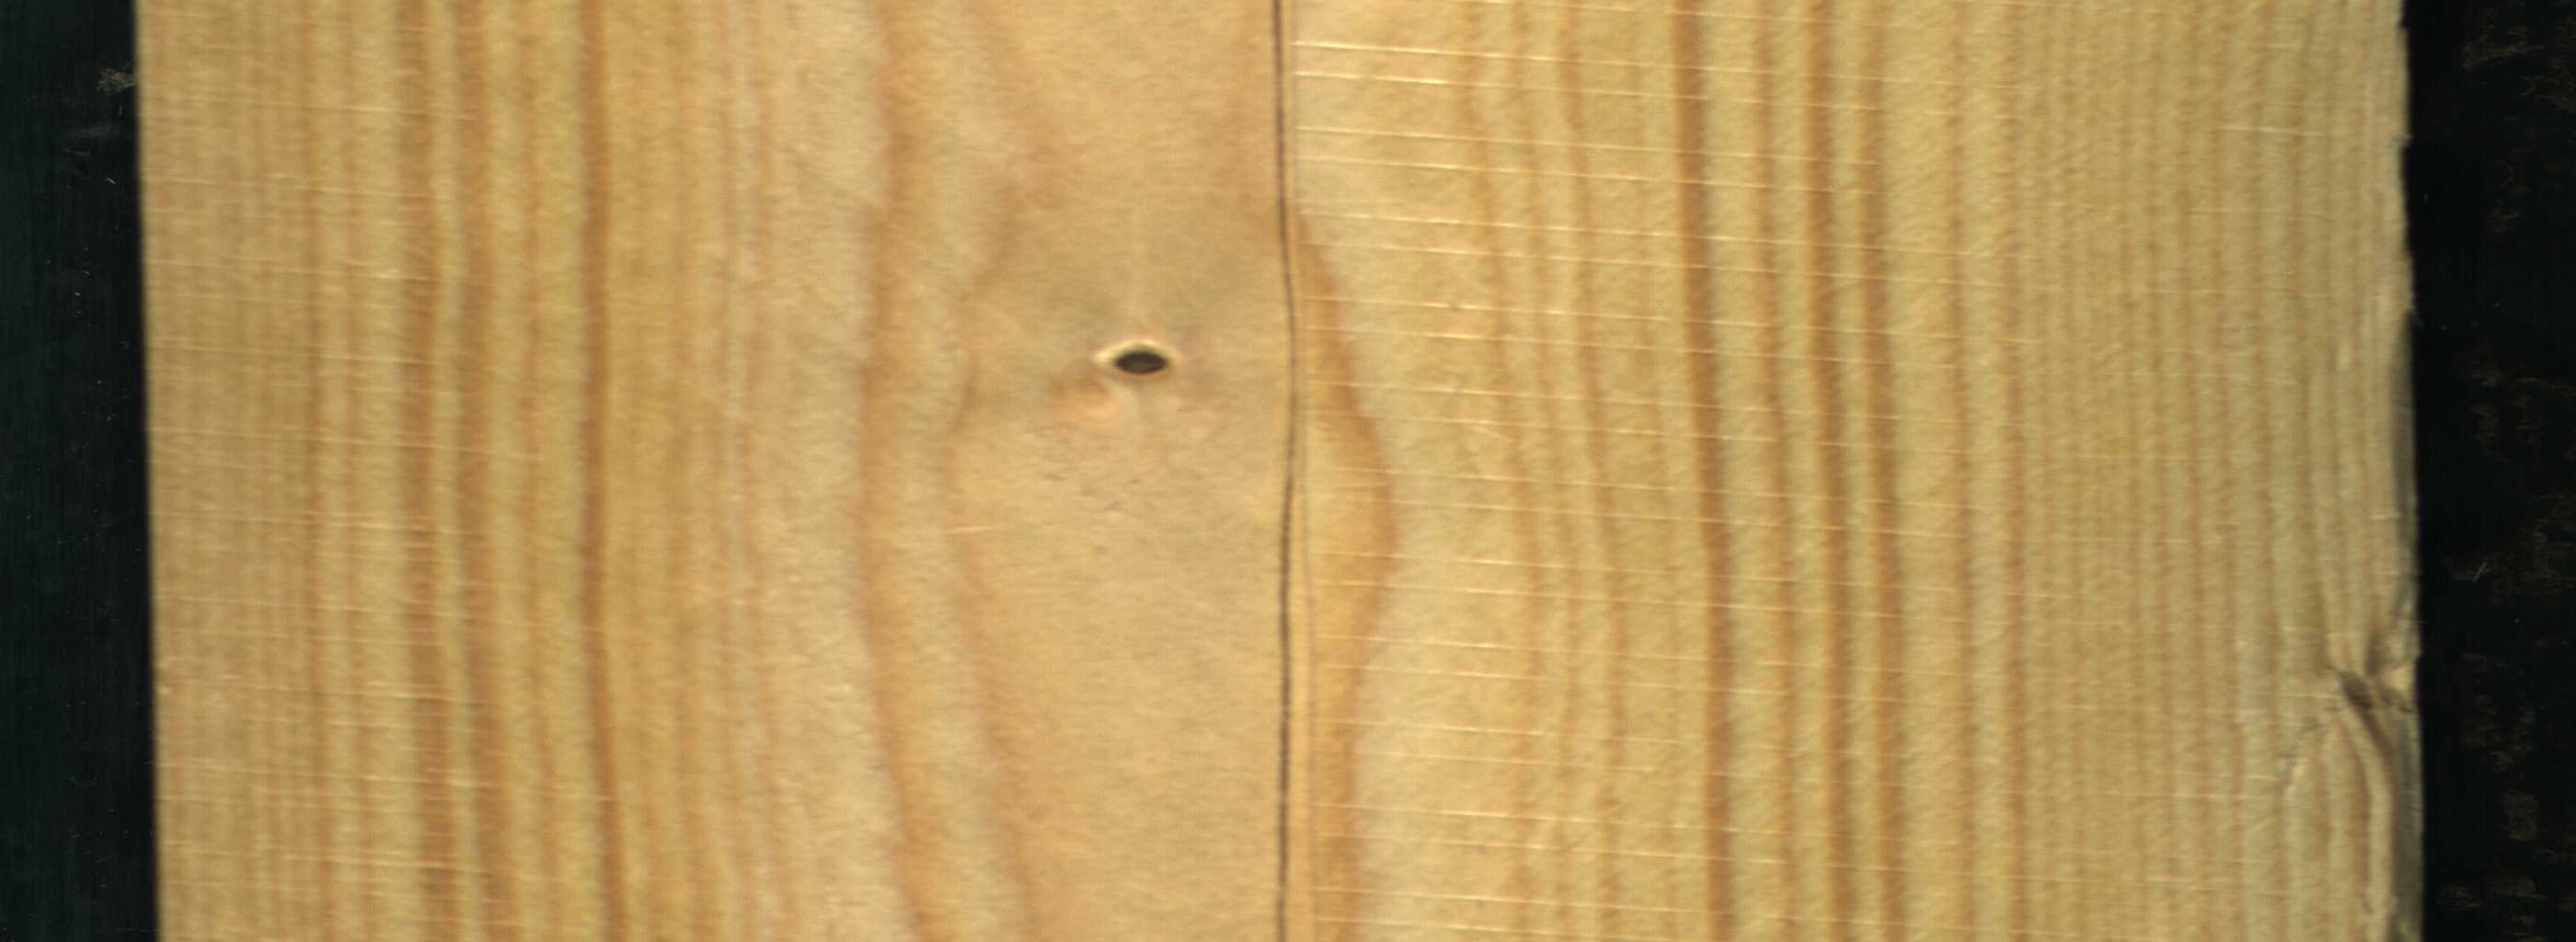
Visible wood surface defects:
Crack
Live_Knot